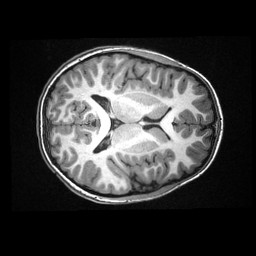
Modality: T1w
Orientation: axial
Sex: male